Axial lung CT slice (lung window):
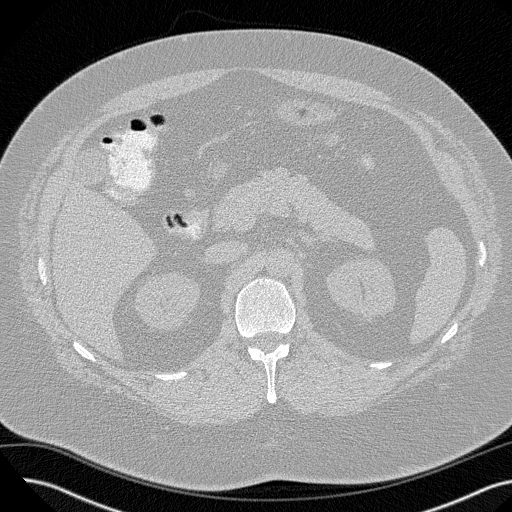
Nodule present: no